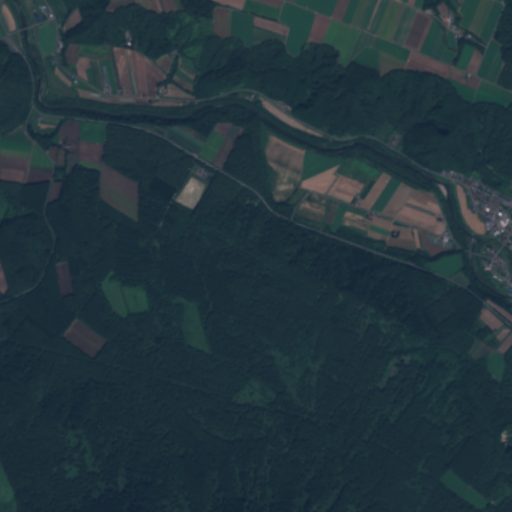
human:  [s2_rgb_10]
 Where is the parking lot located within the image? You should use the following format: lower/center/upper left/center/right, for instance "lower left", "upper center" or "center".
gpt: The parking lot is located in the center right of the image.
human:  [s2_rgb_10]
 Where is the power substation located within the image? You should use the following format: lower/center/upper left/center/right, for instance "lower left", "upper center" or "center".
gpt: The power substation is located in the upper left of the image.
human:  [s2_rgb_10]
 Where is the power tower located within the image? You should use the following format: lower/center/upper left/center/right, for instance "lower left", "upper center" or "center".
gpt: The power tower is located in the upper left of the image.
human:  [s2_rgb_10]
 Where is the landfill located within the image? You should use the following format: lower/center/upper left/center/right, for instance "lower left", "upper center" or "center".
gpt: There is no landfill in the image.